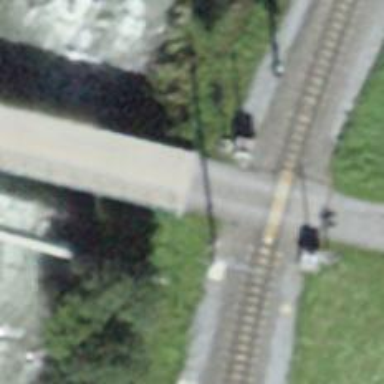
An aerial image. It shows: Track road with bridge.